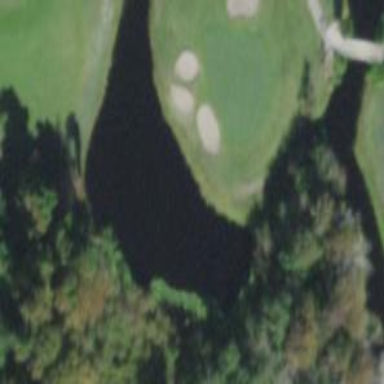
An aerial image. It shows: Water hazard in golf course. The hazard is natural water feature.